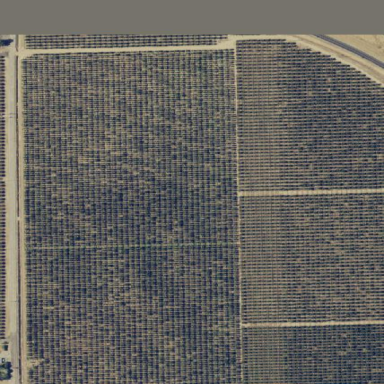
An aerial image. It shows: Orchard.